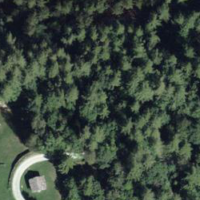
EUNIS habitat code: 43
Species observed at this site:
Castanea sativa